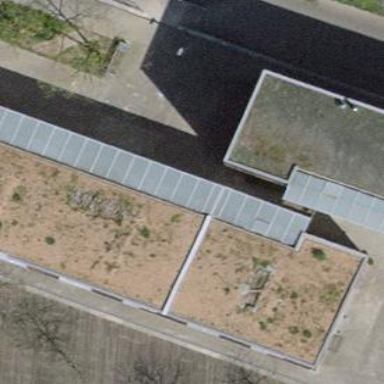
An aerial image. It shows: View of roof of building.